Question: My colleague sent me a web project written in Visual Studio 2010. I only have Sharp Develop. when I open the project, I get a number of error messages:
> 'The imported project "c:\program files(x86)\MsBuild\Microsoft\VisualStudio10.0\WebApplication\Microsoft.WebApploication.targets" was not found. Confirm that the path....'
See:

What do I need to do to fix this??
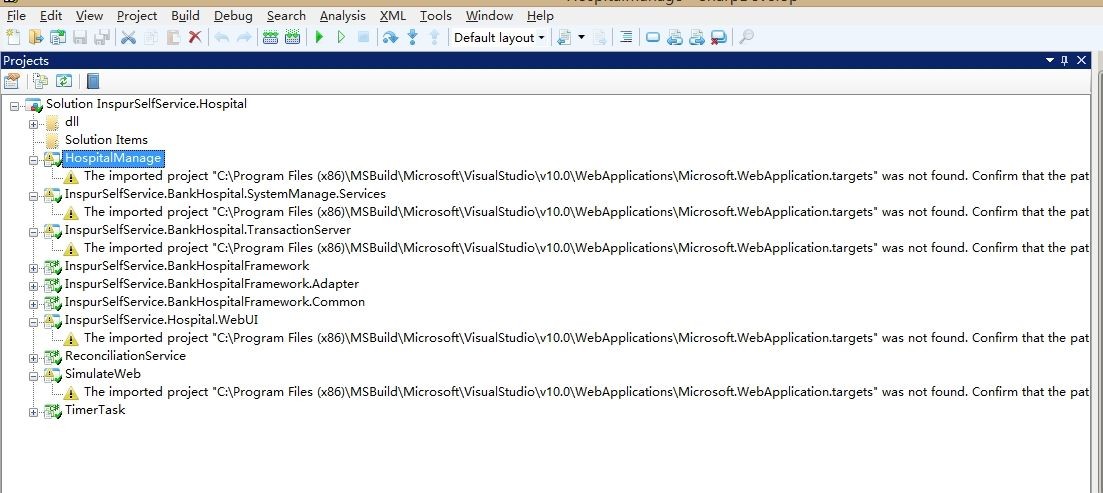
Answer: Download and install the <URL>, it should install all the required libraries to your system. You can then use Visual Web Express to edit the solution, but chances are high that Sharp Develop will also be able to open it.
If you want a little more up-to-date editing experience, you can try upgrading the solution to <URL> by installing that and resolving any upgrade issues that might come from that.